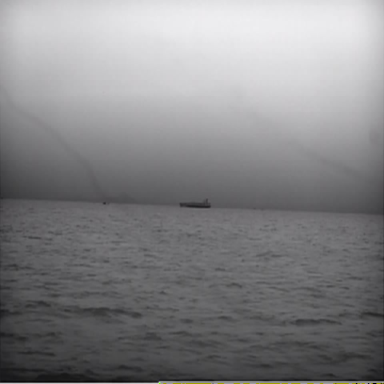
There is a fishing_boat in the infrared image.